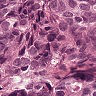
Metastatic tissue present: yes